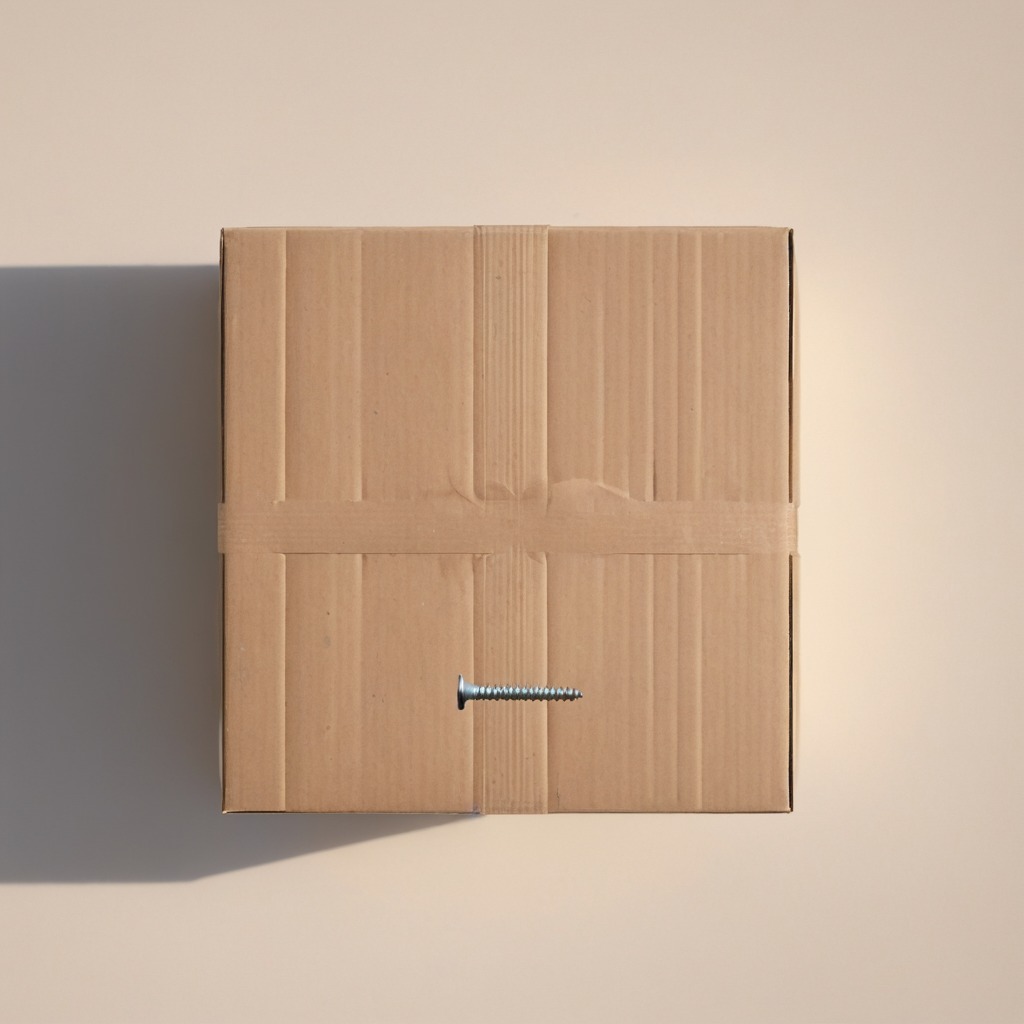
A metal screw lying on a cardboard box surface in an outdoor workshop during daytime bright natural light soft shadows slightly creased but